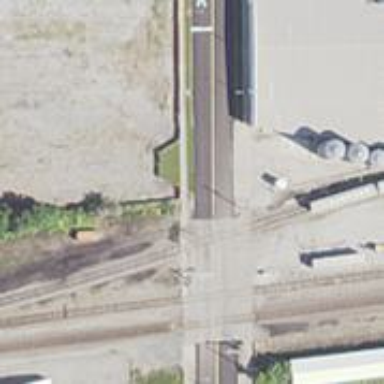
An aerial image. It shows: Level crossing along the railway.